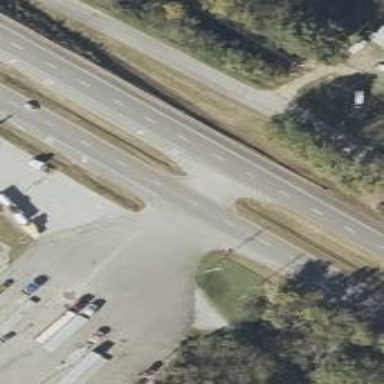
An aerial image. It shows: Primary highway with asphalt surface and dual carriageway.